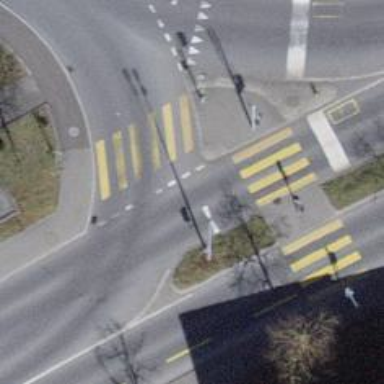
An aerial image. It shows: Road crossing with traffic signals.